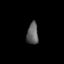
Tissue: prostate
Cell type: Epithelial cells
Senescence score: 0.2121
Nuclear area (px): 244
Mean DAPI intensity: 97.414